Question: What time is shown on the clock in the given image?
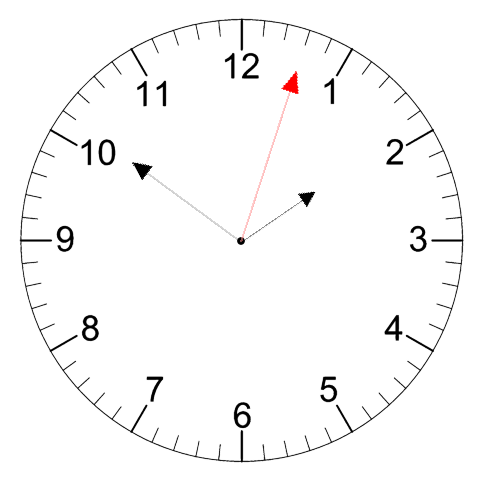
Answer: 01:51:03